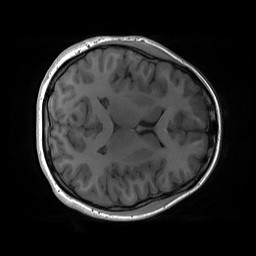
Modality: T1w
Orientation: axial
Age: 24
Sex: female